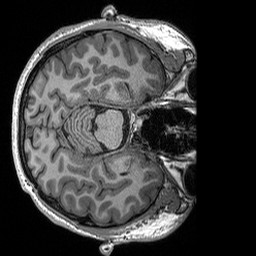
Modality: T1w
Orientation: axial
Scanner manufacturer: siemens
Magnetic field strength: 3 T
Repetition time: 2.3 s
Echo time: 0.00298 s